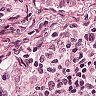
Metastatic tissue present: no